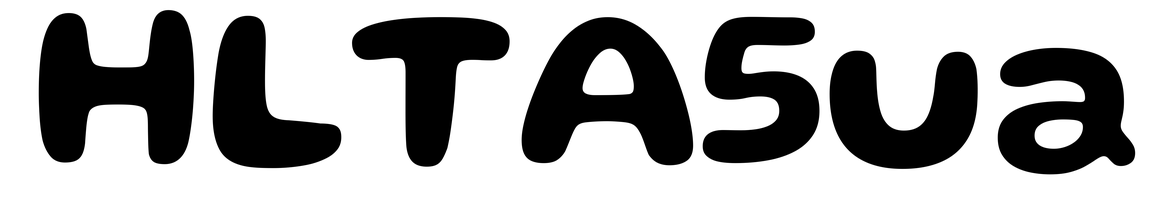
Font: Gluten_SemiBold